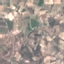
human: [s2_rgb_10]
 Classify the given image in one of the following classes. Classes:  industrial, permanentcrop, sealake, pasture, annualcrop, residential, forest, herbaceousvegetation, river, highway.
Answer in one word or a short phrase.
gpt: PermanentCrop